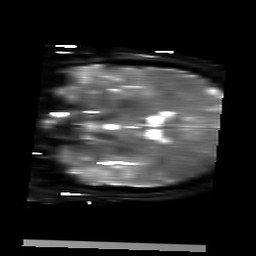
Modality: T2starmap
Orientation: coronal
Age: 42
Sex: male
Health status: ill